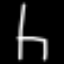
Label: chair